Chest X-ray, PA view. Patient: 80 years old, sex M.
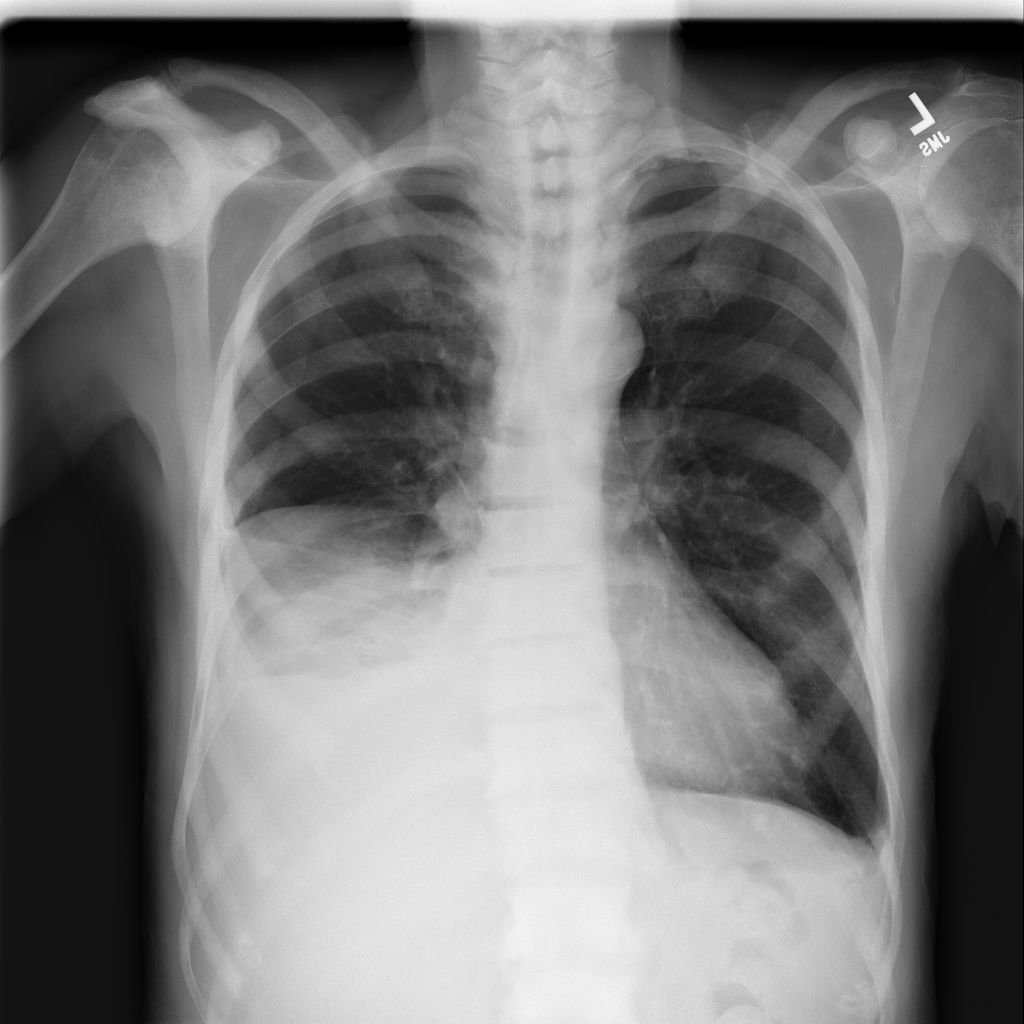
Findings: Effusion